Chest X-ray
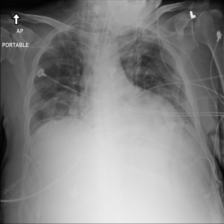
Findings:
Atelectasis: negative
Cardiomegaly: negative
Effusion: negative
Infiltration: negative
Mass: negative
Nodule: negative
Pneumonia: negative
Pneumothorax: negative
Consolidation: negative
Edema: negative
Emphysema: negative
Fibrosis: negative
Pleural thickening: negative
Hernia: negative